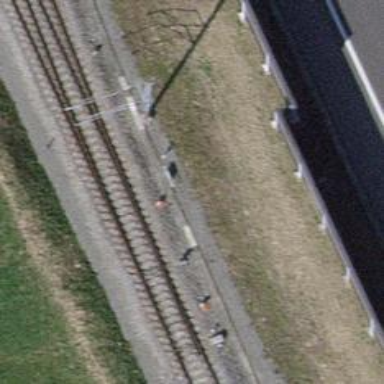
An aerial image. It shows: Railway switch.